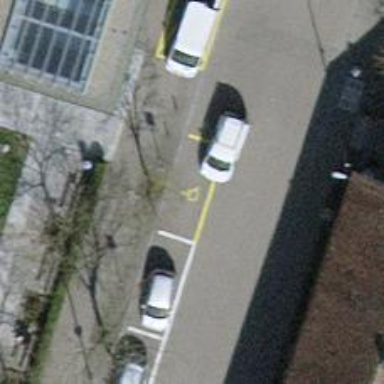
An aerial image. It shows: Parking space designated for disabled individuals.